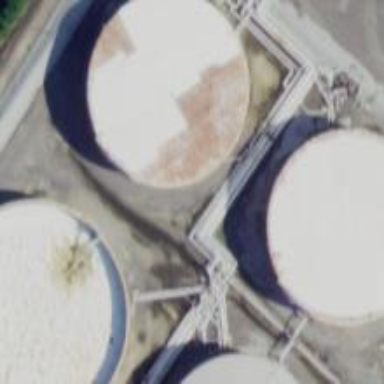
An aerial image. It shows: Storage tank which is man-made.